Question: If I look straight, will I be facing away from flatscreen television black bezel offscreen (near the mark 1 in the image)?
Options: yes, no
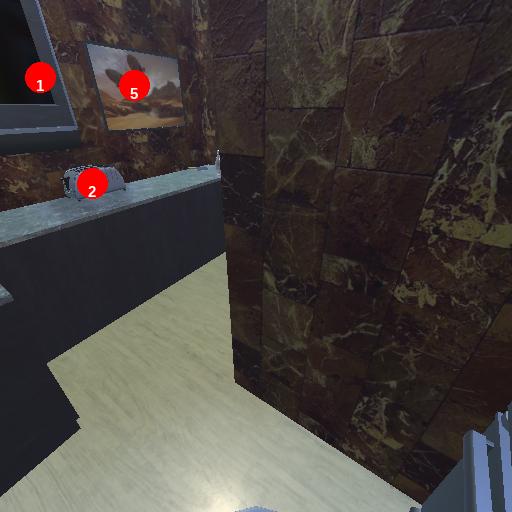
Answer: yes